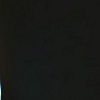
Label: space